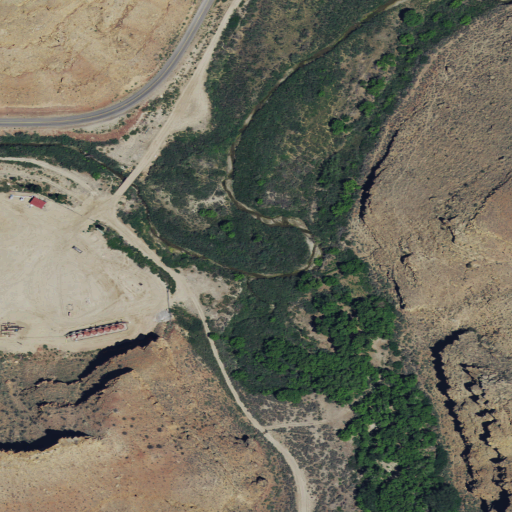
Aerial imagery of valley in Utah named Dry Canyon containing shrub, open development, deciduous forest, grassland, low intensity development, evergreen forest, barren land, and woody wetlands